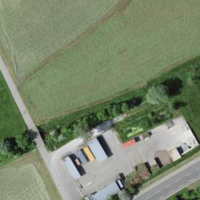
EUNIS habitat code: 52
Species observed at this site:
Milvus milvus
Falco tinnunculus
Accipiter nisus